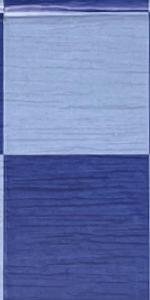
Label: Empty